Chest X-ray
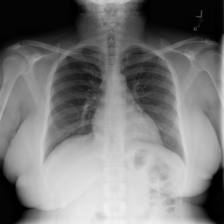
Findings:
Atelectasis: negative
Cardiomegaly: negative
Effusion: negative
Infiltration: negative
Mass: negative
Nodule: negative
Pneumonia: negative
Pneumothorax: negative
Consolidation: negative
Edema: negative
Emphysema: negative
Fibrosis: negative
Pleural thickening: negative
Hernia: negative